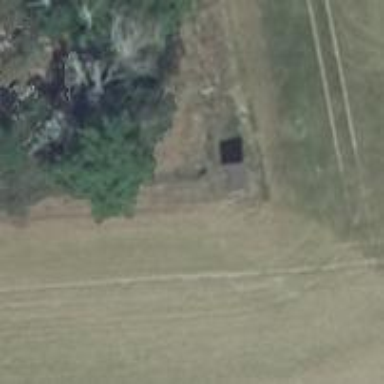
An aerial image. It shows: Hunting stand.